Aerial crown-view tile of a tropical tree (Barro Colorado Island, Panama), acquired 20250414:
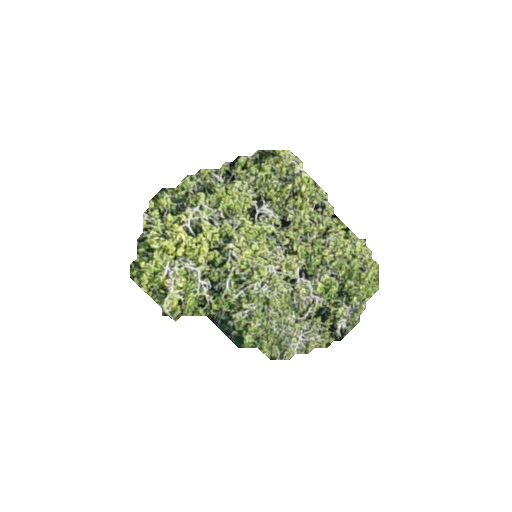
Species: Protium panamense
GBIF accepted scientific name: Protium panamense
Crown area: 51.617 m²